Question: I'm currently trying to get a new ip via python.
I found this script on stackoverflow:
'''
import urllib2
from TorCtl import TorCtl
proxy_support = urllib2.ProxyHandler({"http" : "127.0.0.1:8118"})
opener = urllib2.build_opener(proxy_support)
def newId():
conn = TorCtl.connect(controlAddr="127.0.0.1", controlPort=9051, passphrase="123")
conn.send_signal("NEWNYM")
for i in range(0, 10):
print "case "+str(i+1)
newId()
proxy_support = urllib2.ProxyHandler({"http" : "127.0.0.1:8118"})
urllib2.install_opener(opener)
print(urllib2.urlopen("http://www.ifconfig.me/ip").read())
'''
I have my vidalia running and privoxy. I have my settings correctly set:
in system preference (on mac) :
Web Proxy (HTTP): 127.0.0.1:8118
and the same for HTTPS
In my privoxy config file I have this line:
'''
forward-socks5 / 127.0.0.1:9051 .
'''
and in my settings of vidalia I have:

Though still when I run the code it is stuck on on case 1 and I can't get an ip.
This is the log of my vidalia:
'''
May 04 19:15:27.381 [Notice] New control connection opened.
May 04 19:15:27.382 [Notice] New control connection opened.
May 04 19:15:33.709 [Notice] New control connection opened.
May 04 19:15:38.653 [Notice] New control connection opened.
May 04 19:15:57.382 [Notice] New control connection opened.
May 04 19:15:57.463 [Notice] New control connection opened.
May 04 19:15:57.464 [Notice] New control connection opened.
May 04 19:16:03.710 [Notice] New control connection opened.
May 04 19:16:19.656 [Notice] New control connection opened.
May 04 19:16:22.448 [Notice] New control connection opened.
May 04 19:16:22.569 [Notice] New control connection opened.
May 04 19:16:22.900 [Notice] New control connection opened.
May 04 19:16:27.382 [Notice] New control connection opened.
May 04 19:16:27.412 [Notice] New control connection opened.
May 04 19:16:27.413 [Notice] New control connection opened.
'''
What am I doing wrong ?
edit:
When the line in the config file is active I can't load any site .
Apparently if I wait long enough I get an error:
'''
urllib2.HTTPError: HTTP Error 503: Forwarding failure
'''
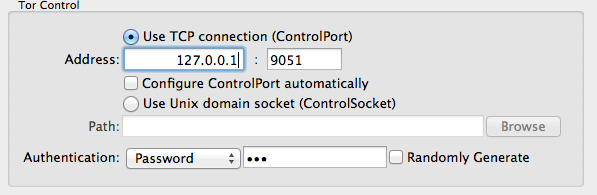
Answer: its
'''
forward-socks5 / 127.0.0.1:9050 .
'''
not
'''
forward-socks5 / 127.0.0.1:9051 .
'''